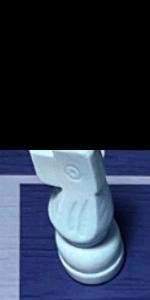
Label: Knight_White